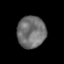
Tissue: prostate
Cell type: T cells
Senescence score: 0.33
Nuclear area (px): 886
Mean DAPI intensity: 112.854